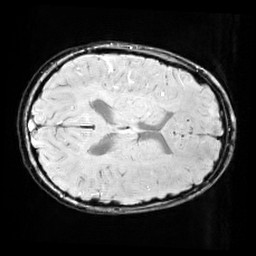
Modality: SWI
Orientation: axial
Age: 12
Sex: female
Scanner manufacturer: siemens
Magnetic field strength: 3 T
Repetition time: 0.027 s
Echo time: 0.02 s